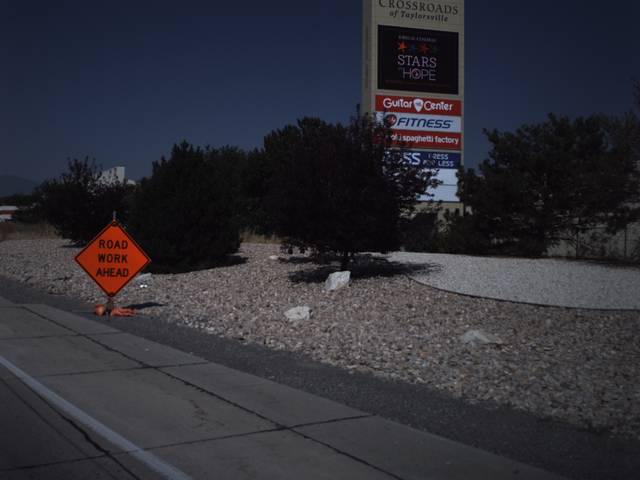
Region: United States
Coordinates: 40.645, -111.939